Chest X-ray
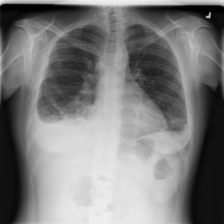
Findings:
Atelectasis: negative
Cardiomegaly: negative
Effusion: negative
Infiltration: negative
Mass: negative
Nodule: negative
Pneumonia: negative
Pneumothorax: negative
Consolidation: negative
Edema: negative
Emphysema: negative
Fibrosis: negative
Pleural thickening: negative
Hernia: negative